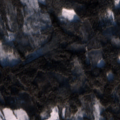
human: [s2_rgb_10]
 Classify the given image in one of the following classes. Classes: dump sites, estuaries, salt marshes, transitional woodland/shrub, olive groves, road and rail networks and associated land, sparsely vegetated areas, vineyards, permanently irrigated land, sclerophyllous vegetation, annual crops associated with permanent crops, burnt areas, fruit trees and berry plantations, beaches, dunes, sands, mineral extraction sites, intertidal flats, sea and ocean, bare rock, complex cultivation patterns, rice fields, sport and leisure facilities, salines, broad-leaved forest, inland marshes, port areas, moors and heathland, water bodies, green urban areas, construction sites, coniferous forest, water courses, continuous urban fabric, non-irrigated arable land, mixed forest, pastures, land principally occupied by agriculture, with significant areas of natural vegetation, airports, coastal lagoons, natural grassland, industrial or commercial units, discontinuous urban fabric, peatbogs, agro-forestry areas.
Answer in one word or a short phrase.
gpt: land principally occupied by agriculture, with significant areas of natural vegetation, coniferous forest, mixed forest, transitional woodland/shrub